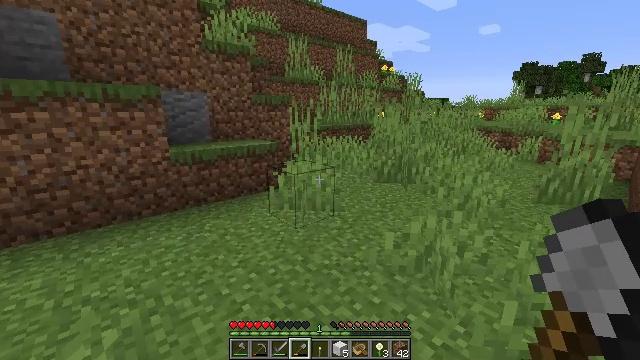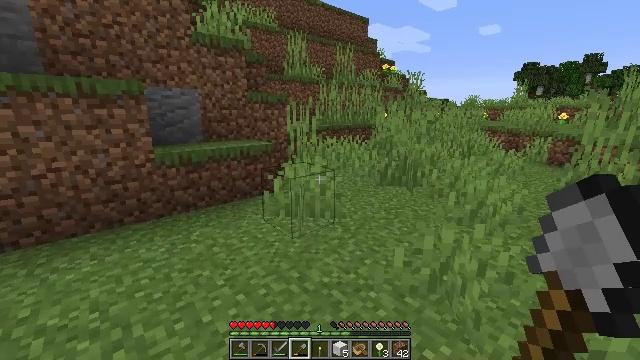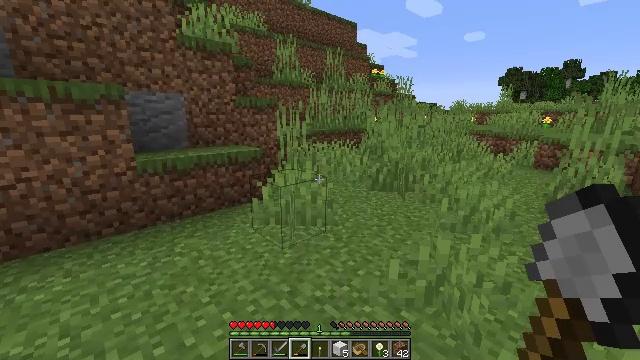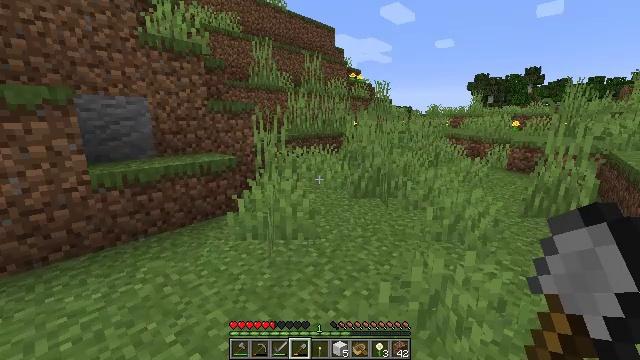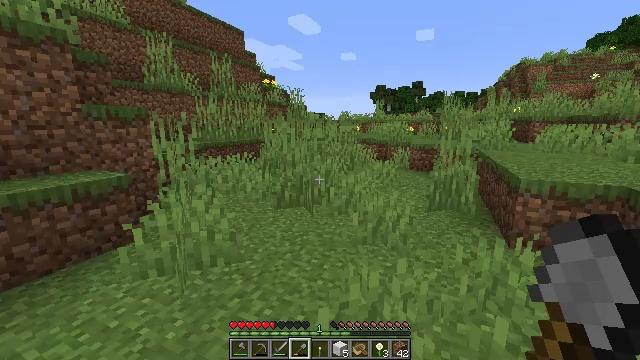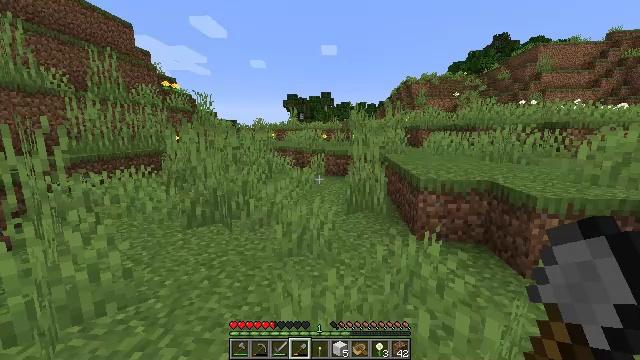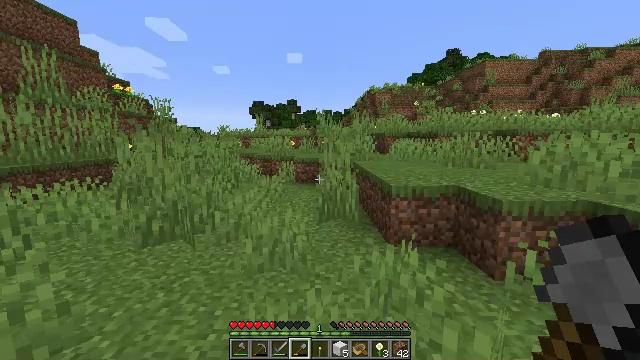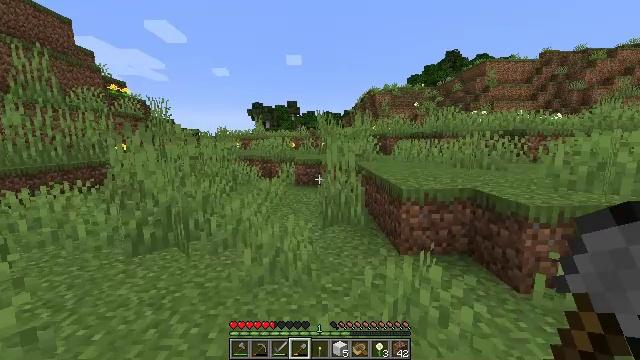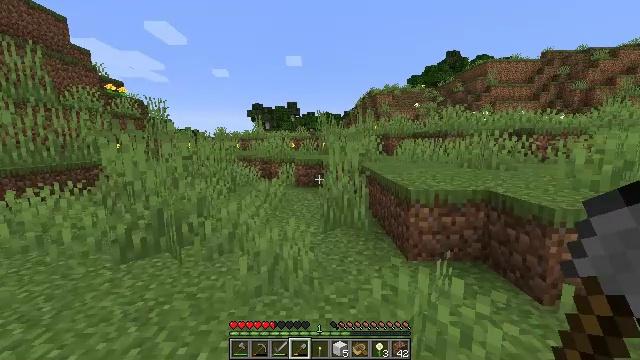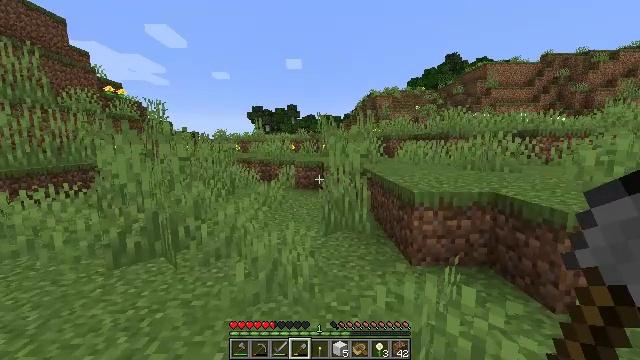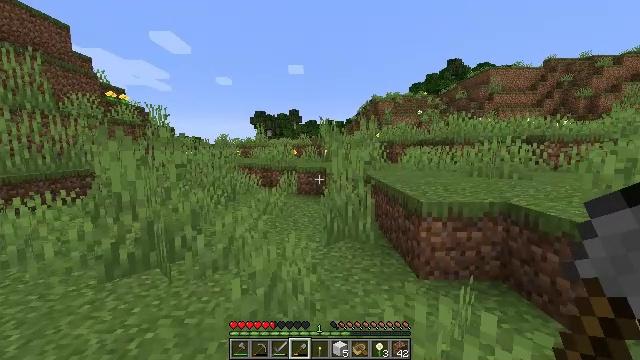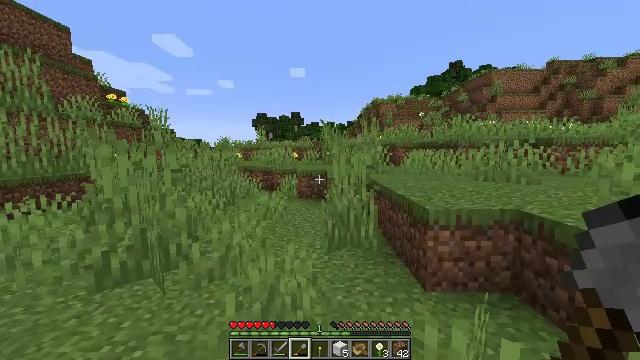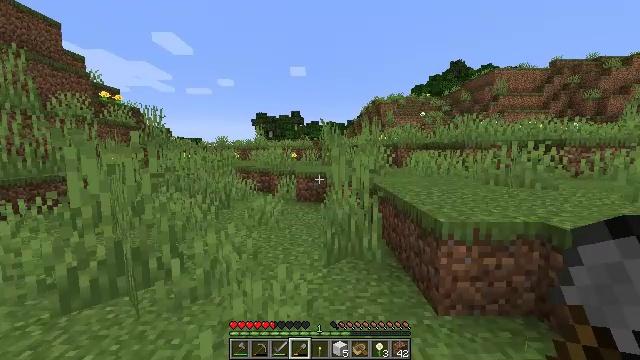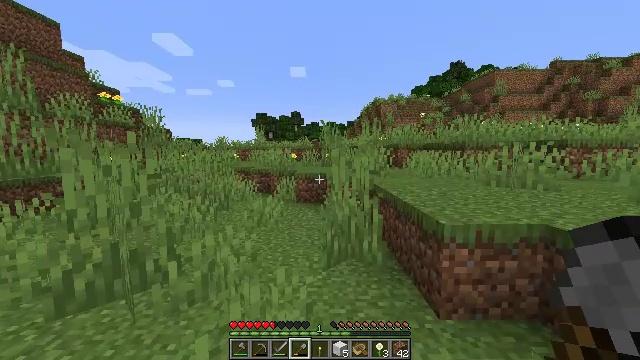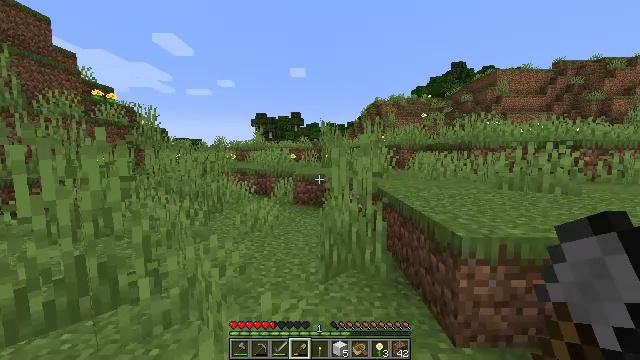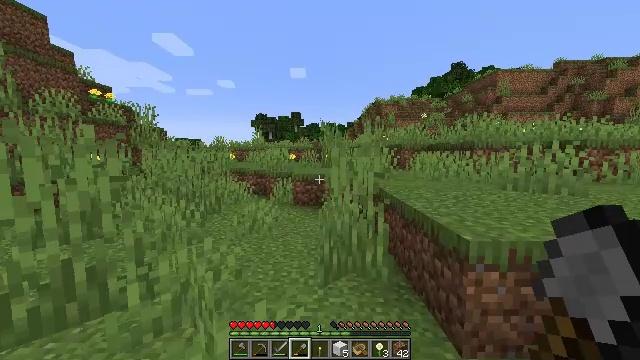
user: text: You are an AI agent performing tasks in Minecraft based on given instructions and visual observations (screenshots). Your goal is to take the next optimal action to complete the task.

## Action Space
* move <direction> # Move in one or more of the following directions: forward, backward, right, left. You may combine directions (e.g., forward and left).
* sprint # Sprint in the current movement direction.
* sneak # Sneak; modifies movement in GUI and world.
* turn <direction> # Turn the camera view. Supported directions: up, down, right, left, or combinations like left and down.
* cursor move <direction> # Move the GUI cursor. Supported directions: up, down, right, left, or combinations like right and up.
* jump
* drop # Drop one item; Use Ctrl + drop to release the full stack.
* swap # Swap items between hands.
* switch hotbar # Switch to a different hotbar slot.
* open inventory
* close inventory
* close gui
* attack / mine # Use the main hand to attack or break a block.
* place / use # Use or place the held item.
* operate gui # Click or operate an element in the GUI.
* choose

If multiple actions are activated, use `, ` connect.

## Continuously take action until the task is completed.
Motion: motion action
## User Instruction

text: Remove sugar from the inventory.
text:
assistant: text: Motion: move forward
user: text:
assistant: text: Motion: move forward, turn right
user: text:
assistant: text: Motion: move forward, turn right
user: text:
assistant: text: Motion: move forward, turn right and up
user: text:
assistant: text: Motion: move forward, turn right and up
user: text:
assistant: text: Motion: move forward, turn right and up
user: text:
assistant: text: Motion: move forward
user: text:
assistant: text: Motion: move forward
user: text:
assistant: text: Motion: move forward
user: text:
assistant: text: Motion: move forward, turn up
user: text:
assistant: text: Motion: move forward
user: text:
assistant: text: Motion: move forward
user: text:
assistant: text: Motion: move forward
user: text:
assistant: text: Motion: move forward
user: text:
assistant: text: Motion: move forward
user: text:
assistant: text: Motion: move forward
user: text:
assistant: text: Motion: move forward
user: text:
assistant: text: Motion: move forward
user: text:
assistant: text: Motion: move forward
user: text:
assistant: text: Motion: move forward
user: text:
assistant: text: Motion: move forward
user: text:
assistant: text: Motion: move forward
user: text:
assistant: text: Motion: move forward
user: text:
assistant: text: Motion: move forward
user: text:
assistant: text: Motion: move forward
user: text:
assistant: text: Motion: move forward
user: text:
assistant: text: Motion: move forward
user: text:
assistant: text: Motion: move forward
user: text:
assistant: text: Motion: move forward
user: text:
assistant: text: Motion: move forward